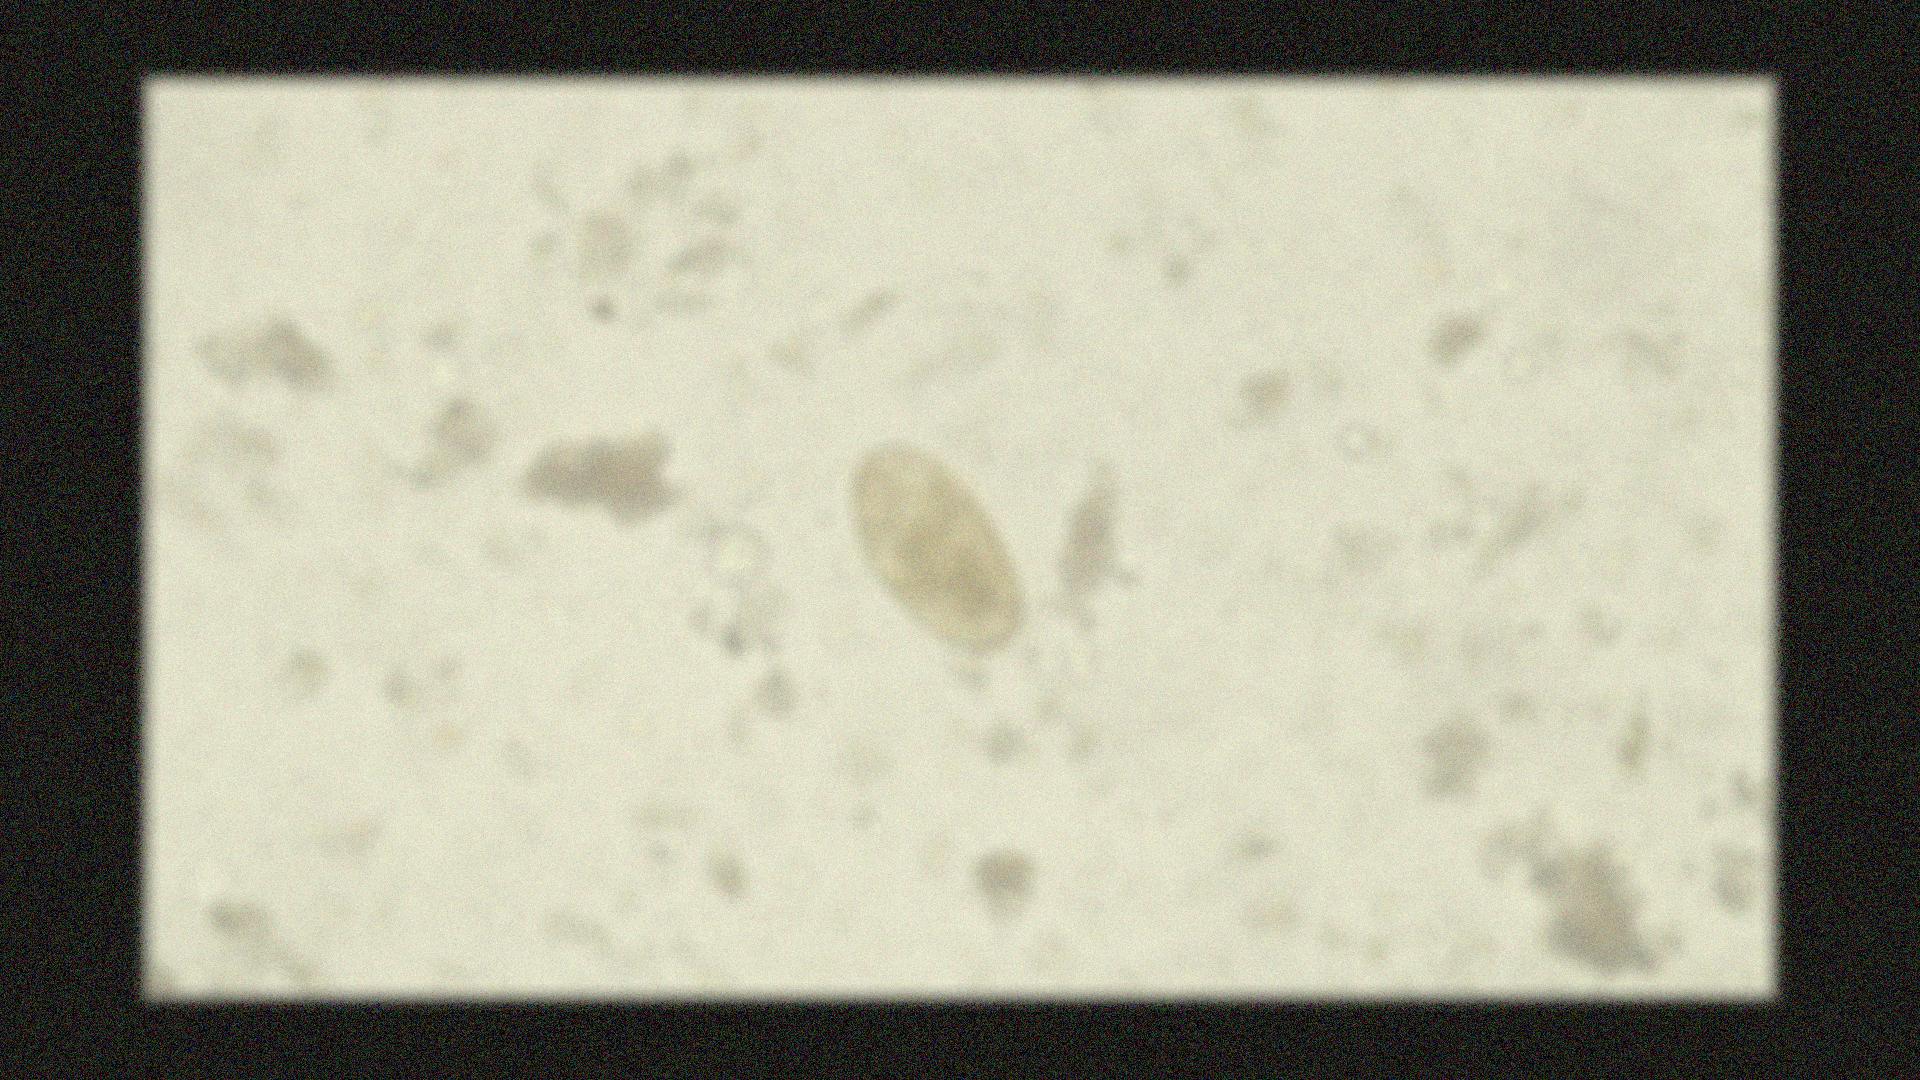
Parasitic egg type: Paragonimus spp